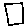
Label: square